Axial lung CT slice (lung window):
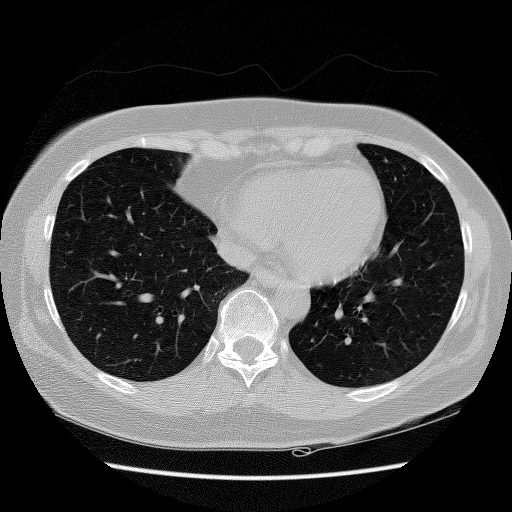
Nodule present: no